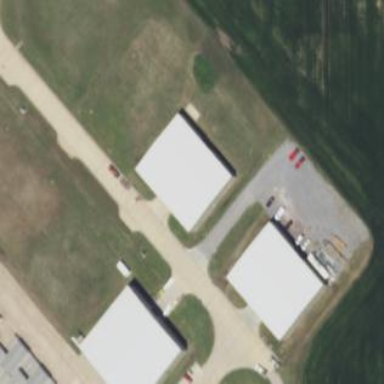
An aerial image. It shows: Hangar building at the airport.